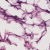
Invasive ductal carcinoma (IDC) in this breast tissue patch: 0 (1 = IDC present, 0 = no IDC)